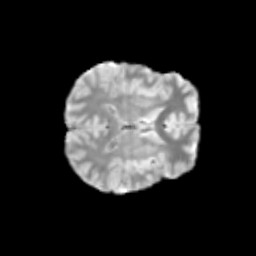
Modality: T2w
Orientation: axial
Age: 11
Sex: female
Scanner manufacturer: siemens
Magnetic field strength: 3 T
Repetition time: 3.8 s
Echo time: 0.07 s